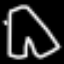
Label: pants